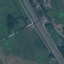
Label: Highway